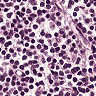
Metastatic tissue present: no